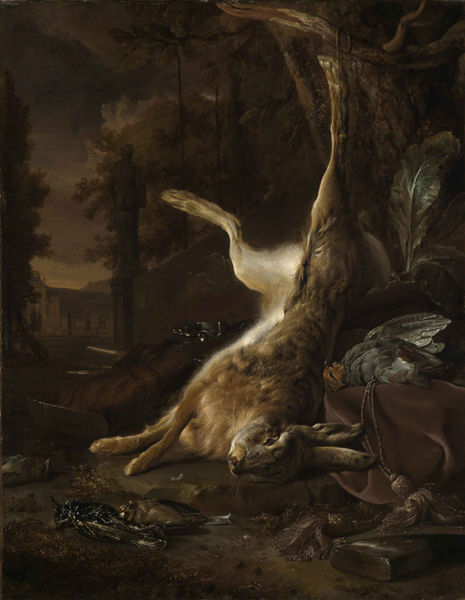
Titel: Stilleben mit totem Hasen
Künstler: Jan (1640) Weenix
Standort: Karlsruhe
Institution: Staatliche Kunsthalle Karlsruhe
Schlagwörter: baum, berg, blätter, dunkel, feder, flügel, gemälde, himmel, kopf, mann, schatten, vogel, weiß, wolken, bäume, landschaft, abend, braun, hell, hintergrund, licht, nacht, rücken, star, säule, tisch, vordergrund, gebäude, haus, park, tier, tiere, tuch, weg, malerei, barock, falten, federn, gefieder, leiche, mensch, pelz, samt, taube, tod, tot, toter, holland, ast, baumstamm, dämmerung, natur, stamm, vögel, figur, kordeln, decke, blatt, pflanze, ohren, traurig, wald, gemüse, hase, kohl, maus, skulptur, statue, stilleben, stillleben, beine, fell, bein, farbig, liegen, düster, schnabel, gebirge, mauer, herbst, wild, löffel, finster, melancholisch, metall, pfoten, kordel, quaste, vanitas, hängen, buch, waffe, schlange, stiefel, tasche, jagd, pfote, hängend, spatz, beute, fasan, jagdstilleben, jagdstillleben, jäger, kaninchen, läufe, sterben, has, gewehr, leder, rinde, sturz, troddel, vergänglich, habicht, gebunden, flinte, herme, bommel, aufgehängt, fang, rebhuhn, huhn, dürer, quast, baumrinde, seestern, draht, falle, jagen, fische, quasten, trophäe, barok, statur, trist, wildbret, wildbrett, bäumes, borke, feldhase, hinterlauf, altdorfer, säuke, bäumee, erhängt, hinterbein, vantias, toter hase, 17. jh, 16 jh, rebhung, sälule, dünster, specht, meeresstern, sttar, baum herme, wiederhopf, erlegter hase, erlegte vögel